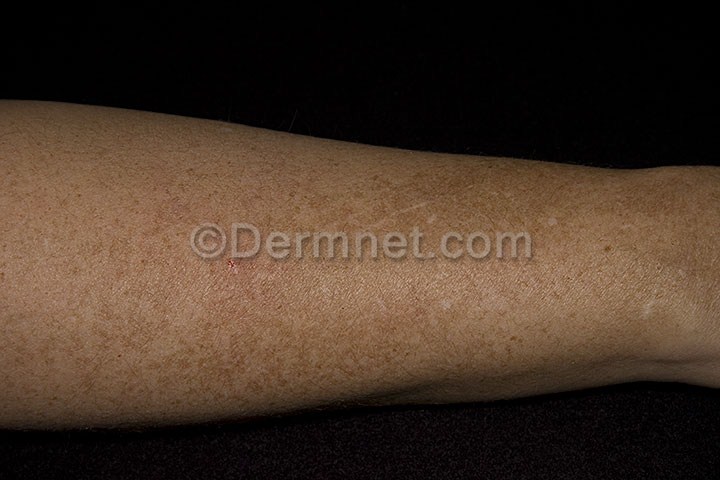
Disease: Light Diseases and Disorders of Pigmentation